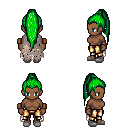
a pixel art fantasy rpg character, female body template, human, dark skin, gray tattered cape, gold greaves, green extra-long topknot hairstyle, leather bracers, white slippers, four views (front, back, left, right), 2x2 character sprite sheet, small pixel art, hard edges, no anti-aliasing